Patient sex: F
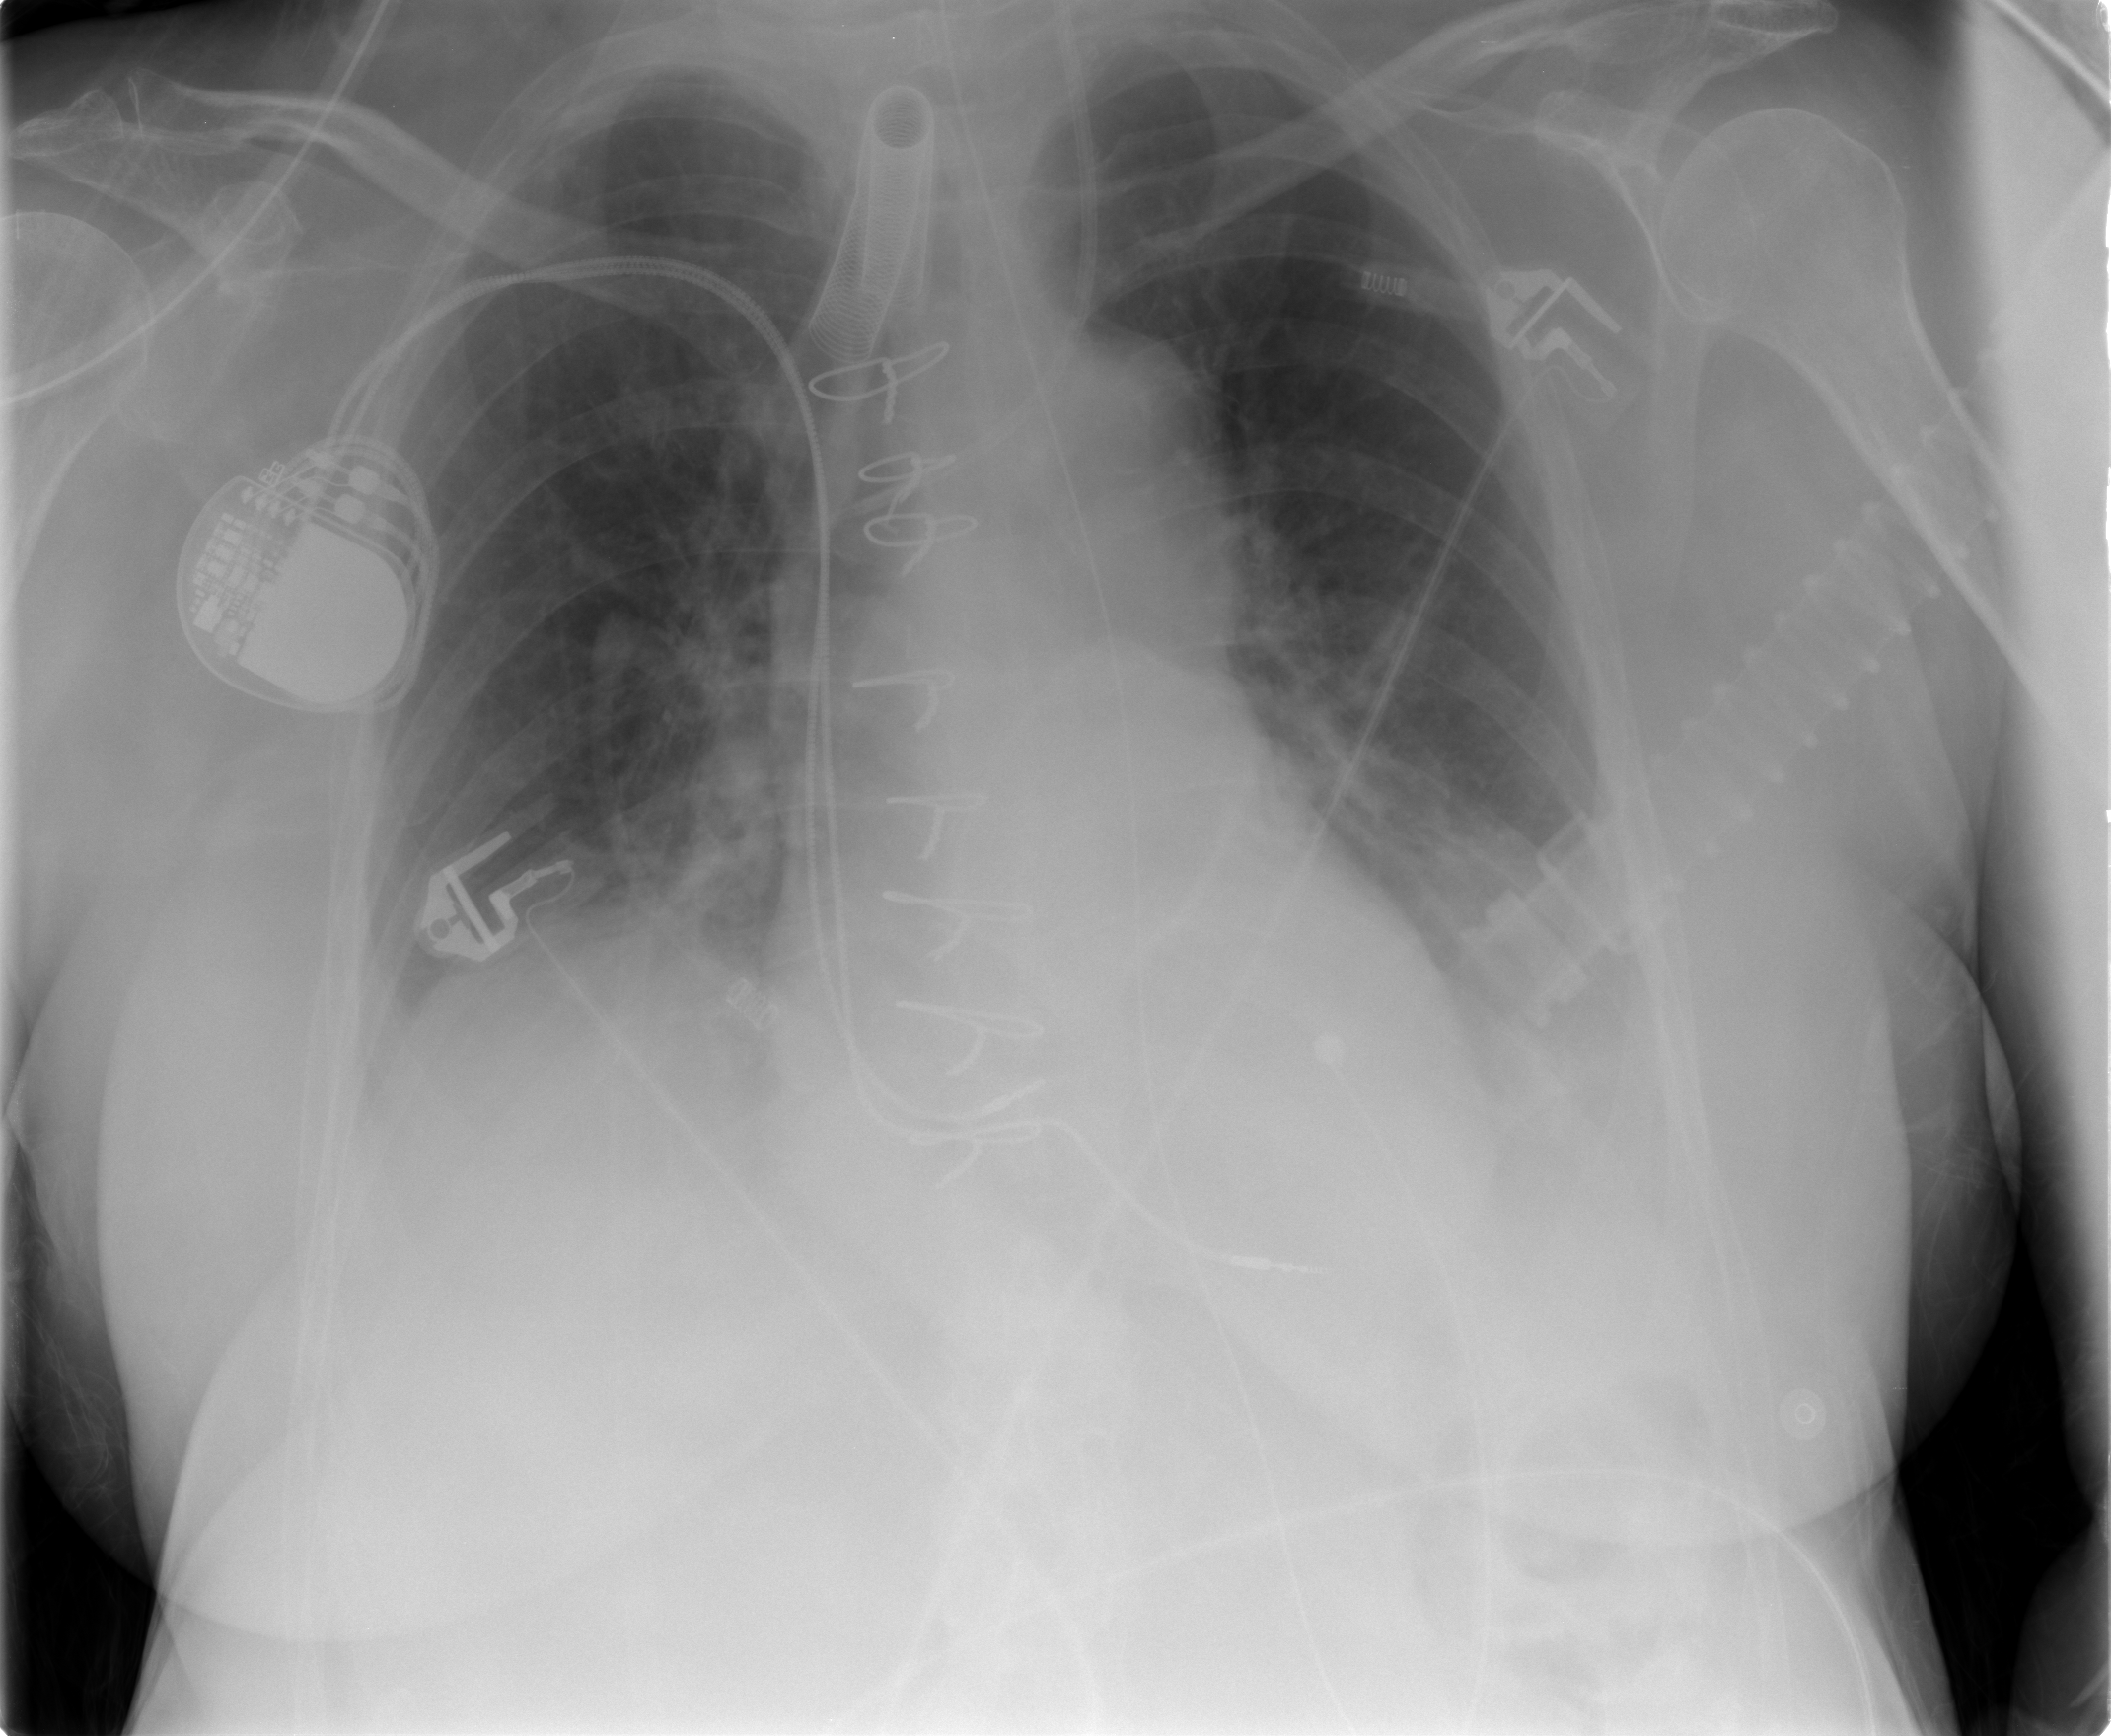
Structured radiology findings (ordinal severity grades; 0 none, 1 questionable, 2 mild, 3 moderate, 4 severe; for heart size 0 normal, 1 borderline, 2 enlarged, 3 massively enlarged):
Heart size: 0
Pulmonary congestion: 1
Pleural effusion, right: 2
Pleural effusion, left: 2
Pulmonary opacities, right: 0
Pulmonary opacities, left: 0
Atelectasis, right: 2
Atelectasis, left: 2